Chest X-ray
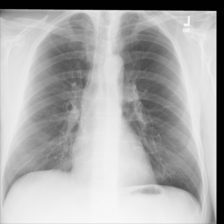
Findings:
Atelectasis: negative
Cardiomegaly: negative
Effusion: negative
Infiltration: negative
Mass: negative
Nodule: negative
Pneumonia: negative
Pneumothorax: negative
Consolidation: negative
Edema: negative
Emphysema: negative
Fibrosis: negative
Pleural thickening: negative
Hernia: negative